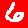
Digit: 6